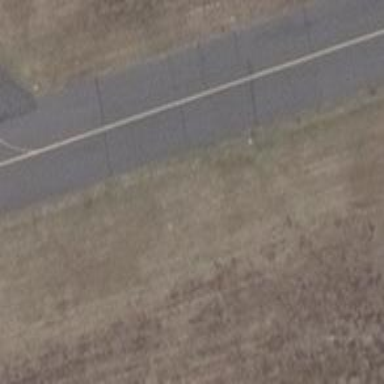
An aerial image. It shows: Taxiway edge marked with aviation lights.